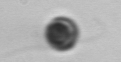
Label: flagellate